Field crop: tomato
Growth stage: 2
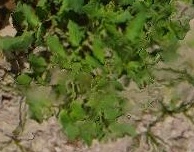
Species: tomato